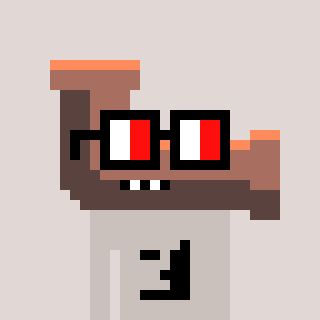
a pixel art character with square glasses with black frames and red eyes, a pipe-shaped head and a foggrey-colored body on a warm background